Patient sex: F
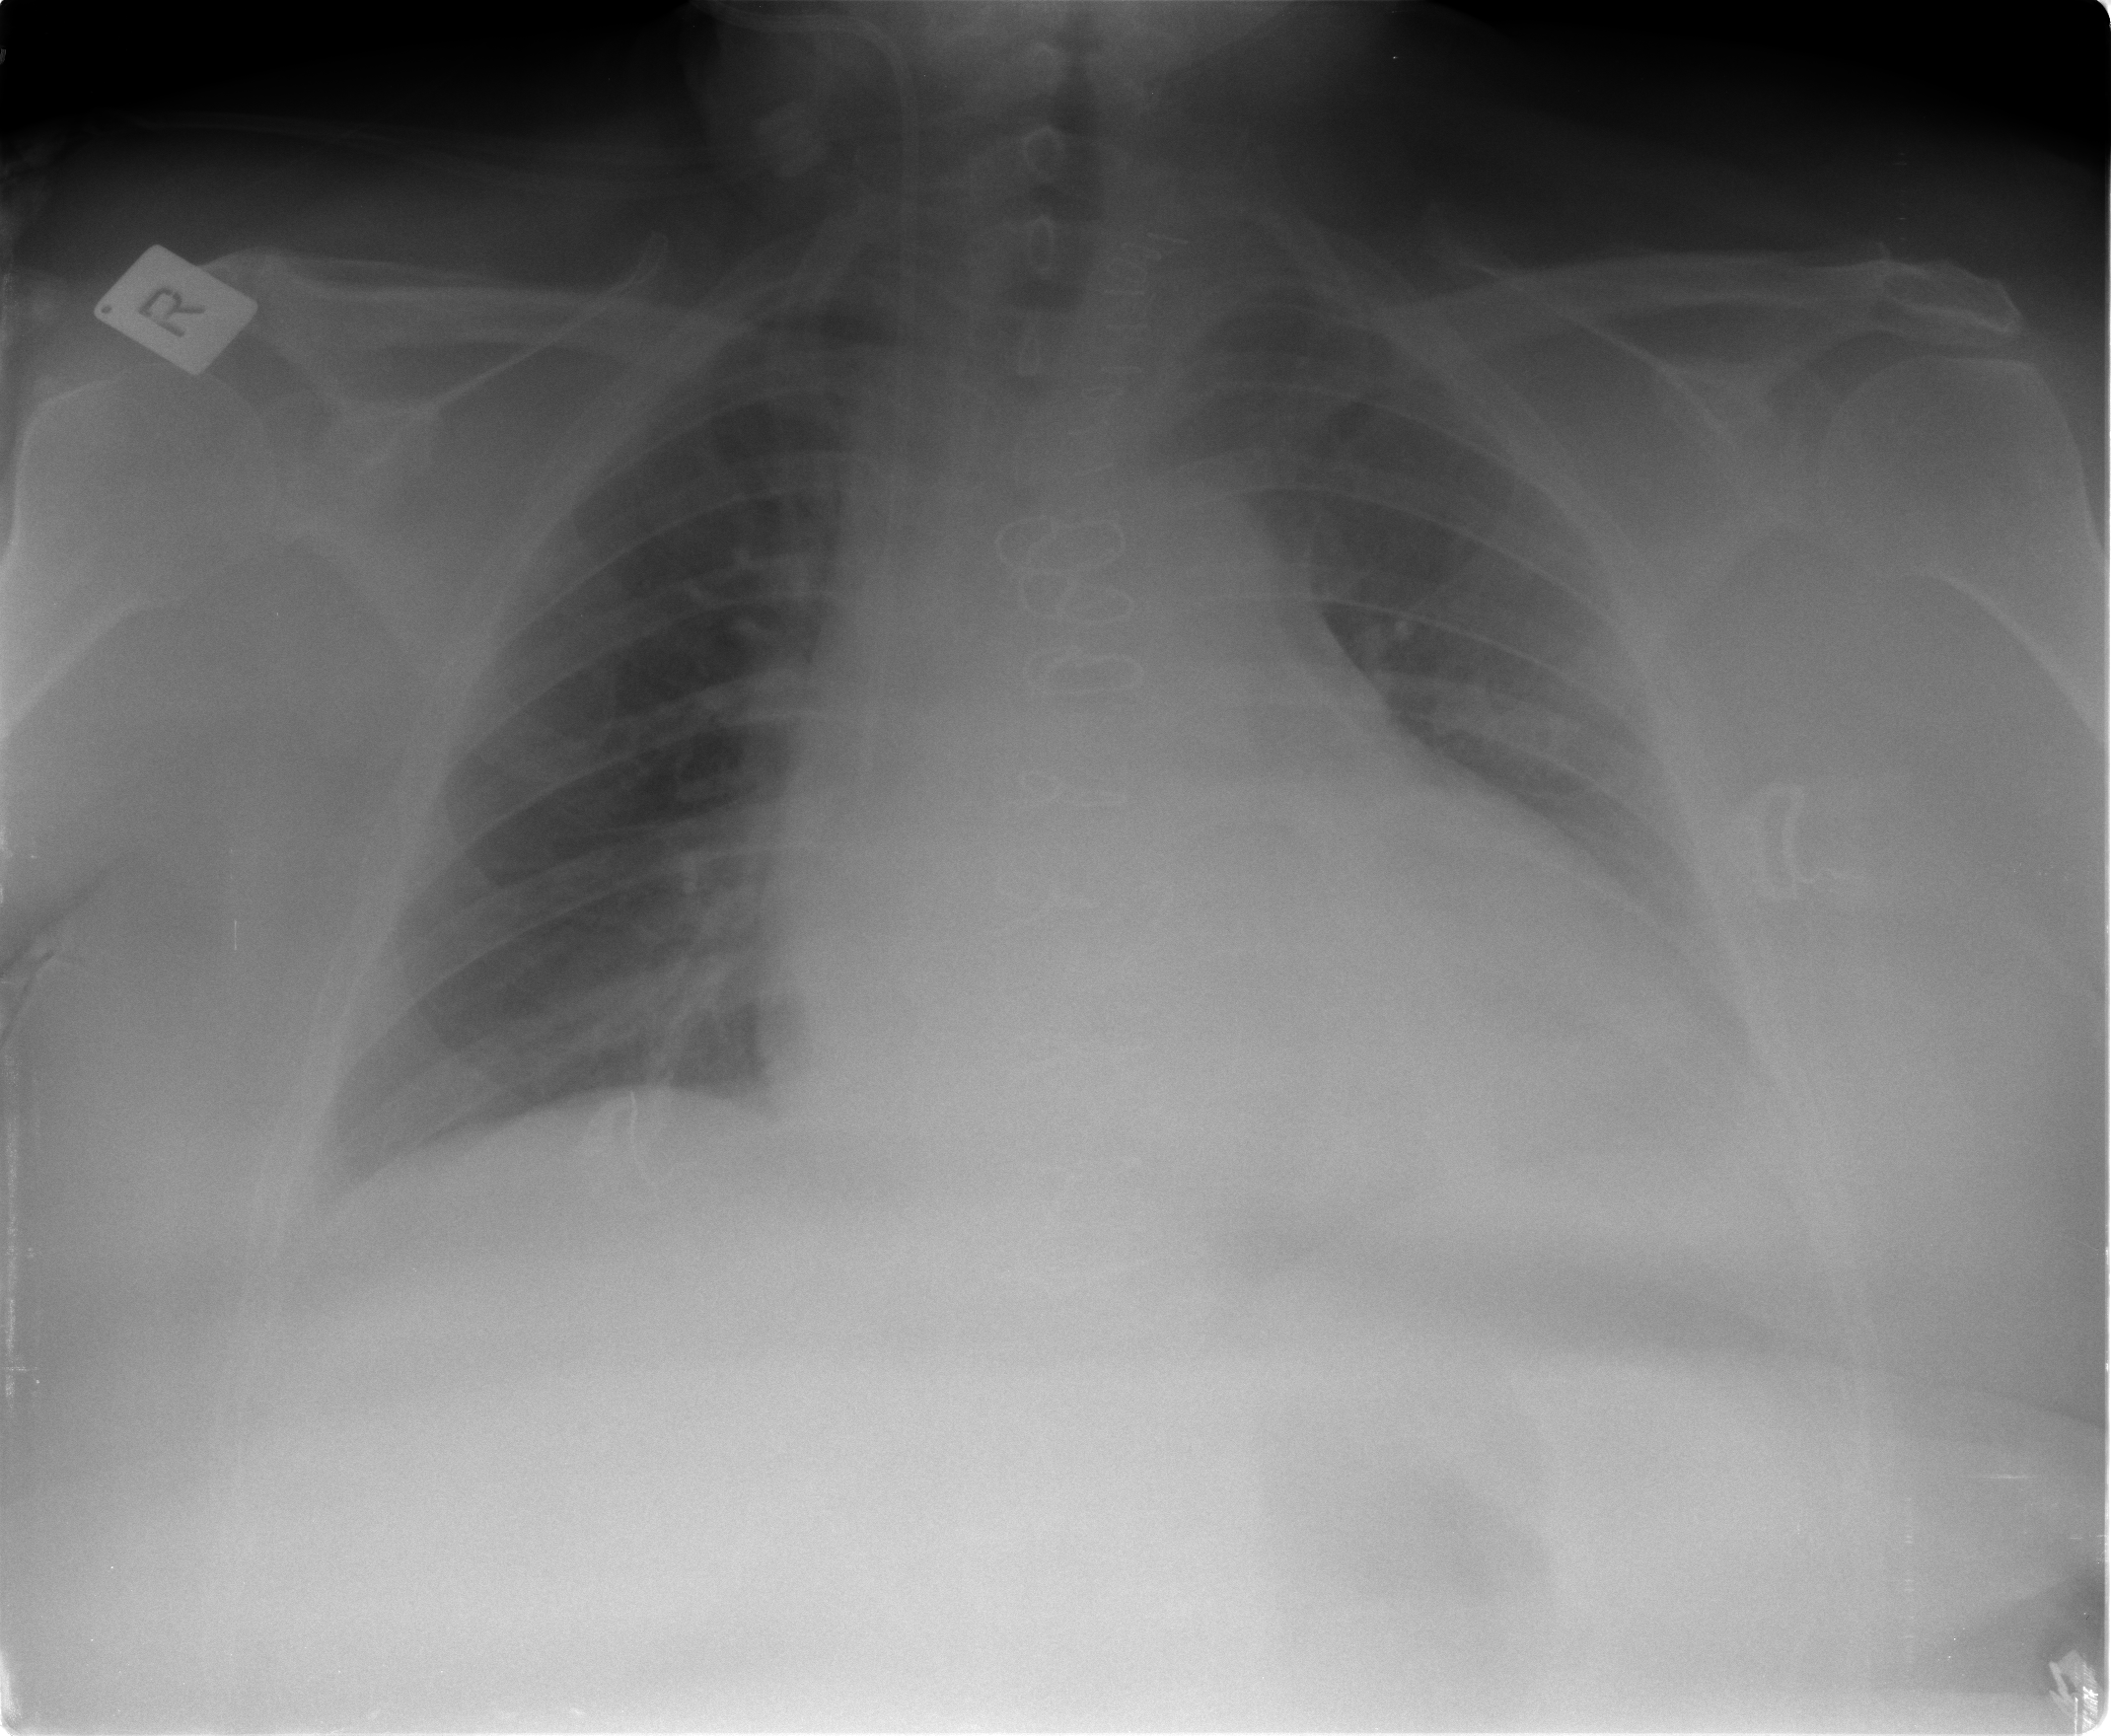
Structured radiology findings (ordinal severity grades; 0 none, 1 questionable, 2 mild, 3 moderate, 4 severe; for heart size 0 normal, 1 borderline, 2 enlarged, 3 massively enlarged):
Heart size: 2
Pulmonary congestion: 2
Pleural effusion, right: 0
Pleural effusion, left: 2
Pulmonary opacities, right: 0
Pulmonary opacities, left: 0
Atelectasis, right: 2
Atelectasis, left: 2